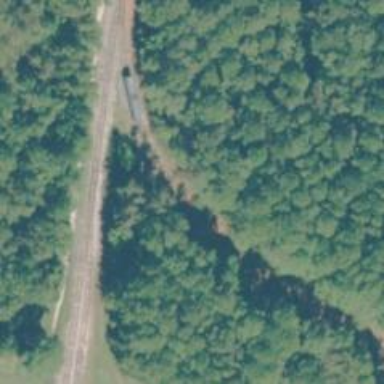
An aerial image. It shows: Railway track.